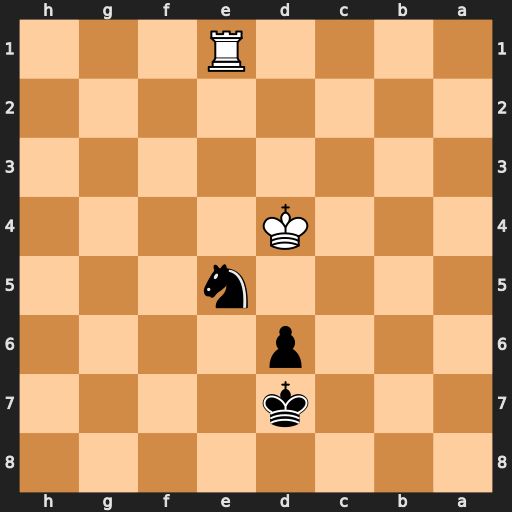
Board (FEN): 8/3k4/3p4/4n3/3K4/8/8/4R3
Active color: b
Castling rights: -
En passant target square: -
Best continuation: Nf3+ Kd5 Nxe1